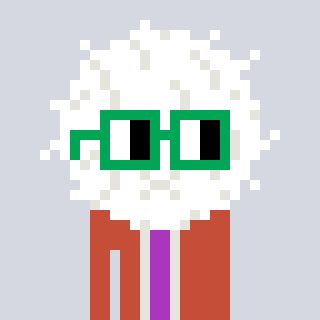
a pixel art character with square green glasses, a cottonball-shaped head and a rust-colored body on a cool background